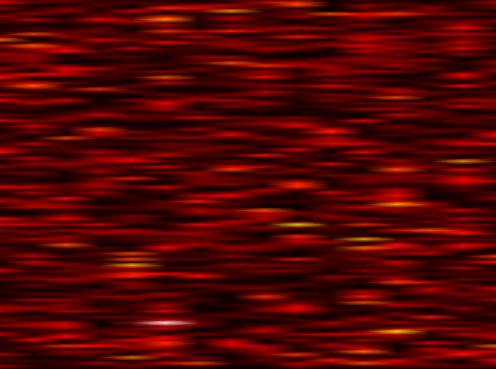
Label: FBMC